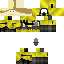
A male human skin with medium skin, wearing brown long hair dressed in a blue hoodie and black pants, featuring a closed mouth.